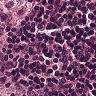
Metastatic tissue present: no